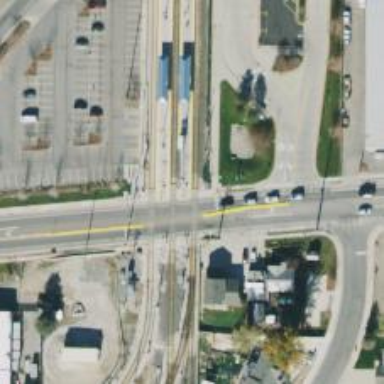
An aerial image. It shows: Railway crossing.